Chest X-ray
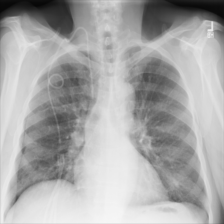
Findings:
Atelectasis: negative
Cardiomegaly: negative
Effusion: negative
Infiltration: negative
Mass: negative
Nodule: negative
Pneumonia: negative
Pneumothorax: negative
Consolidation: negative
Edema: negative
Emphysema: negative
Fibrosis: negative
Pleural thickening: negative
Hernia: negative